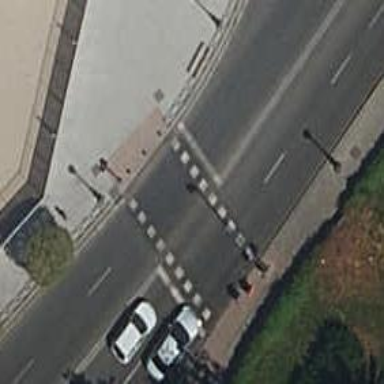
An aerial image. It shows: Road crossing with traffic signals.